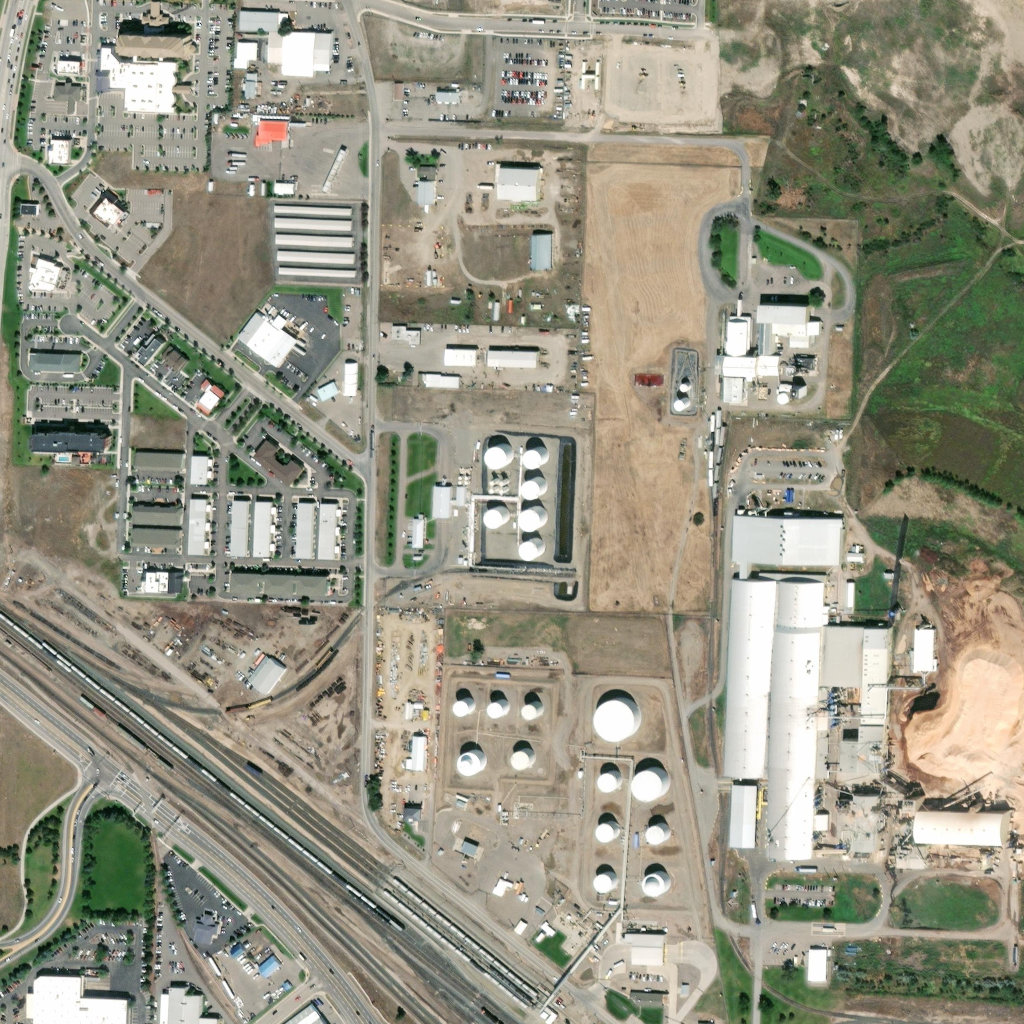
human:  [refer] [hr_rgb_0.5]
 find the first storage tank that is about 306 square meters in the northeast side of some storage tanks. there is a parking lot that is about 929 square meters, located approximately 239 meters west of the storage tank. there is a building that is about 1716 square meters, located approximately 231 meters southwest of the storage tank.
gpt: <box>[[50, 43, 52, 45, 0]]</box>

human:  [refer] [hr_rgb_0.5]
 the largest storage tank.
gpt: <box>[[57, 68, 62, 72, 0]]</box>